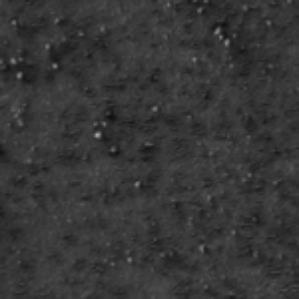
Label: frost